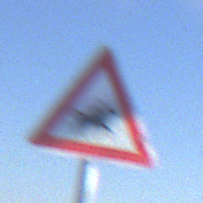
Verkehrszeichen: ReiterLinks
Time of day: MorningAfternoon
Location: Outdoor (Nature)
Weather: PartlyCloudy
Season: NotSpecified
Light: Natural